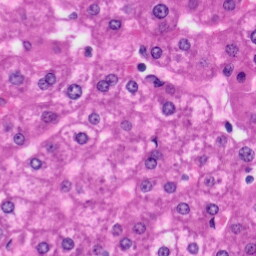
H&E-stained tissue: Liver